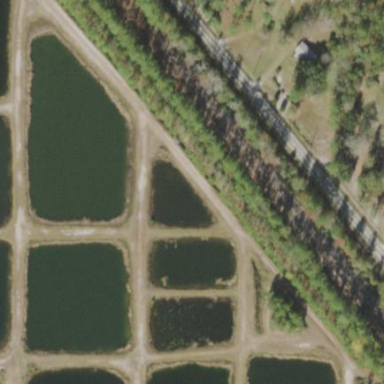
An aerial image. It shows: Area dedicated to aquaculture.